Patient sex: M
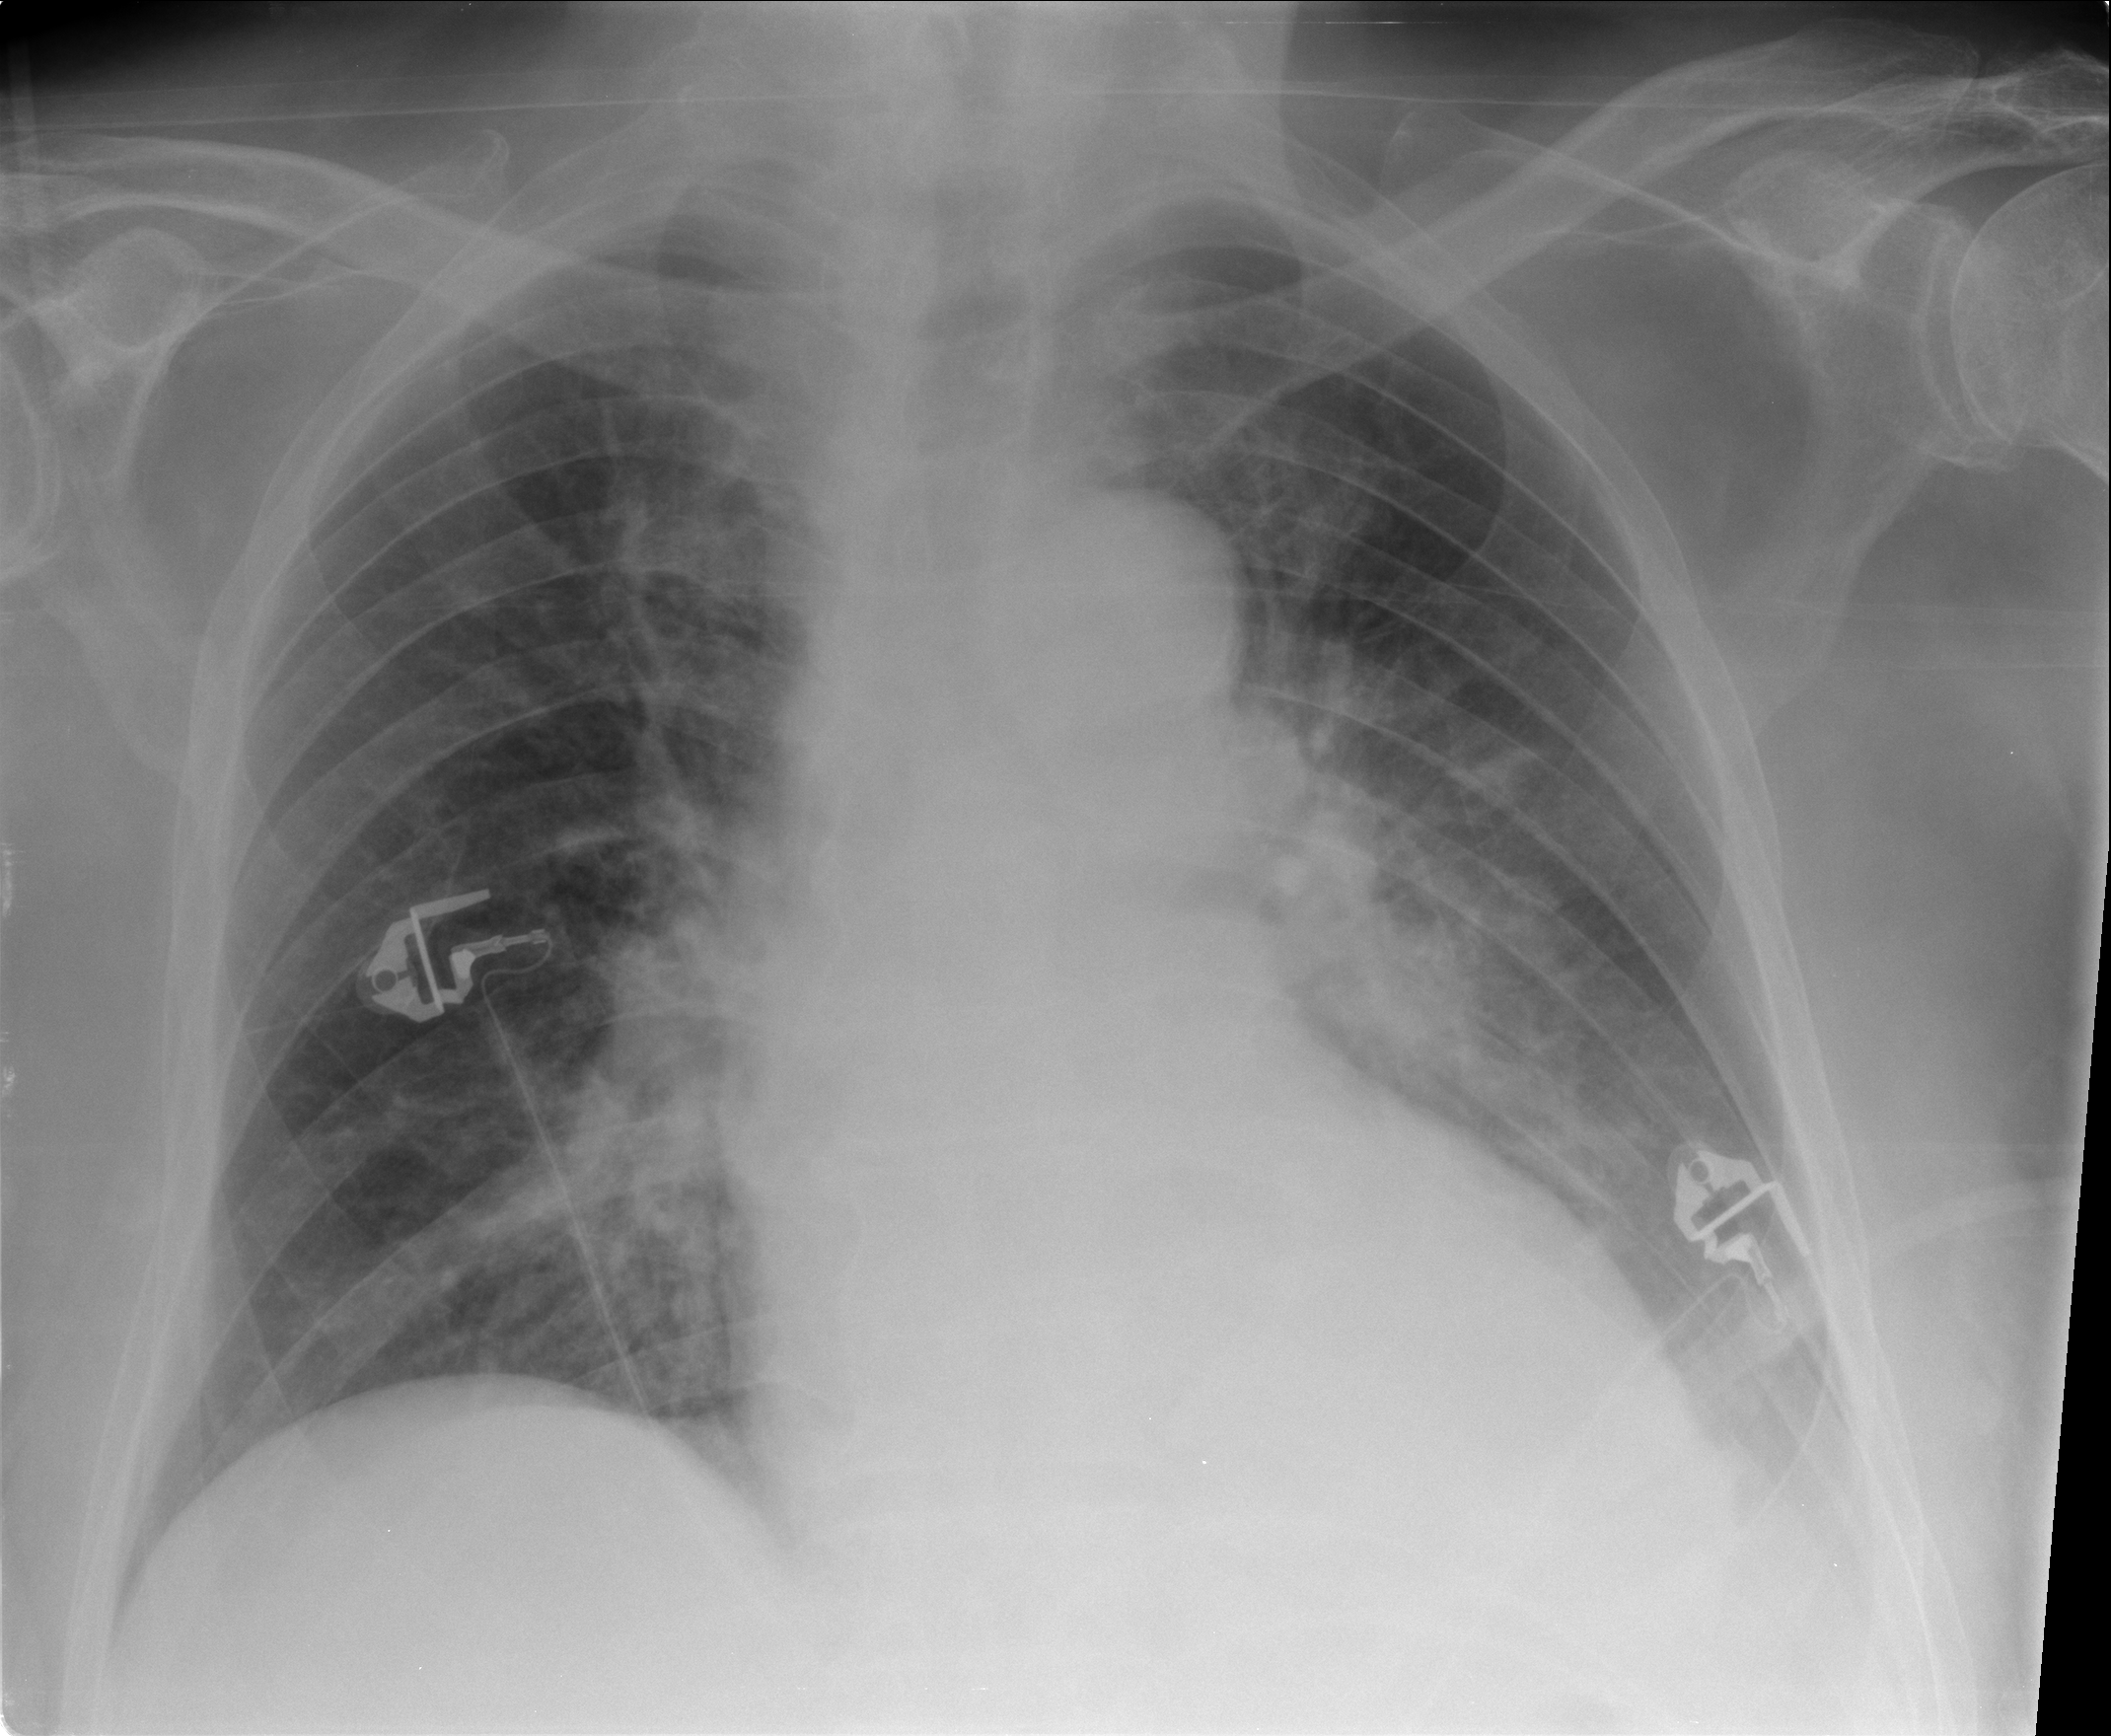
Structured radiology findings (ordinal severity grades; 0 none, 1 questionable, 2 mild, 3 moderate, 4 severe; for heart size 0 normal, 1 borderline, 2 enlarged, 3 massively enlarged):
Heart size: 2
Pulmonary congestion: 2
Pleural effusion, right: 0
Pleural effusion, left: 2
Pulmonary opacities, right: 0
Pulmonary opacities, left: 0
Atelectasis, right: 0
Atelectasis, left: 0